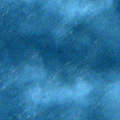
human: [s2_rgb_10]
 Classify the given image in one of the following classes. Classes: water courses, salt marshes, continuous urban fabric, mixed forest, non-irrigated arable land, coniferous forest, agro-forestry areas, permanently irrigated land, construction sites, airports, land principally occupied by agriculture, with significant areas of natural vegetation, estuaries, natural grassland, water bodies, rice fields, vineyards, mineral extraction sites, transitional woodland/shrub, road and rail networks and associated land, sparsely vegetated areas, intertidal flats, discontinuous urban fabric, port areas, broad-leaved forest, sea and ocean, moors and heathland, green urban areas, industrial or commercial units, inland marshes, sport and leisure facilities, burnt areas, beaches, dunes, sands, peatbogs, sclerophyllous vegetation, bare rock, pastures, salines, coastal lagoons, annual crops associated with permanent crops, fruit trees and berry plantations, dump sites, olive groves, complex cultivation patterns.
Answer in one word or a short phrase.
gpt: sea and ocean